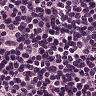
Metastatic tissue present: no